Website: bh-photo
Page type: receipt
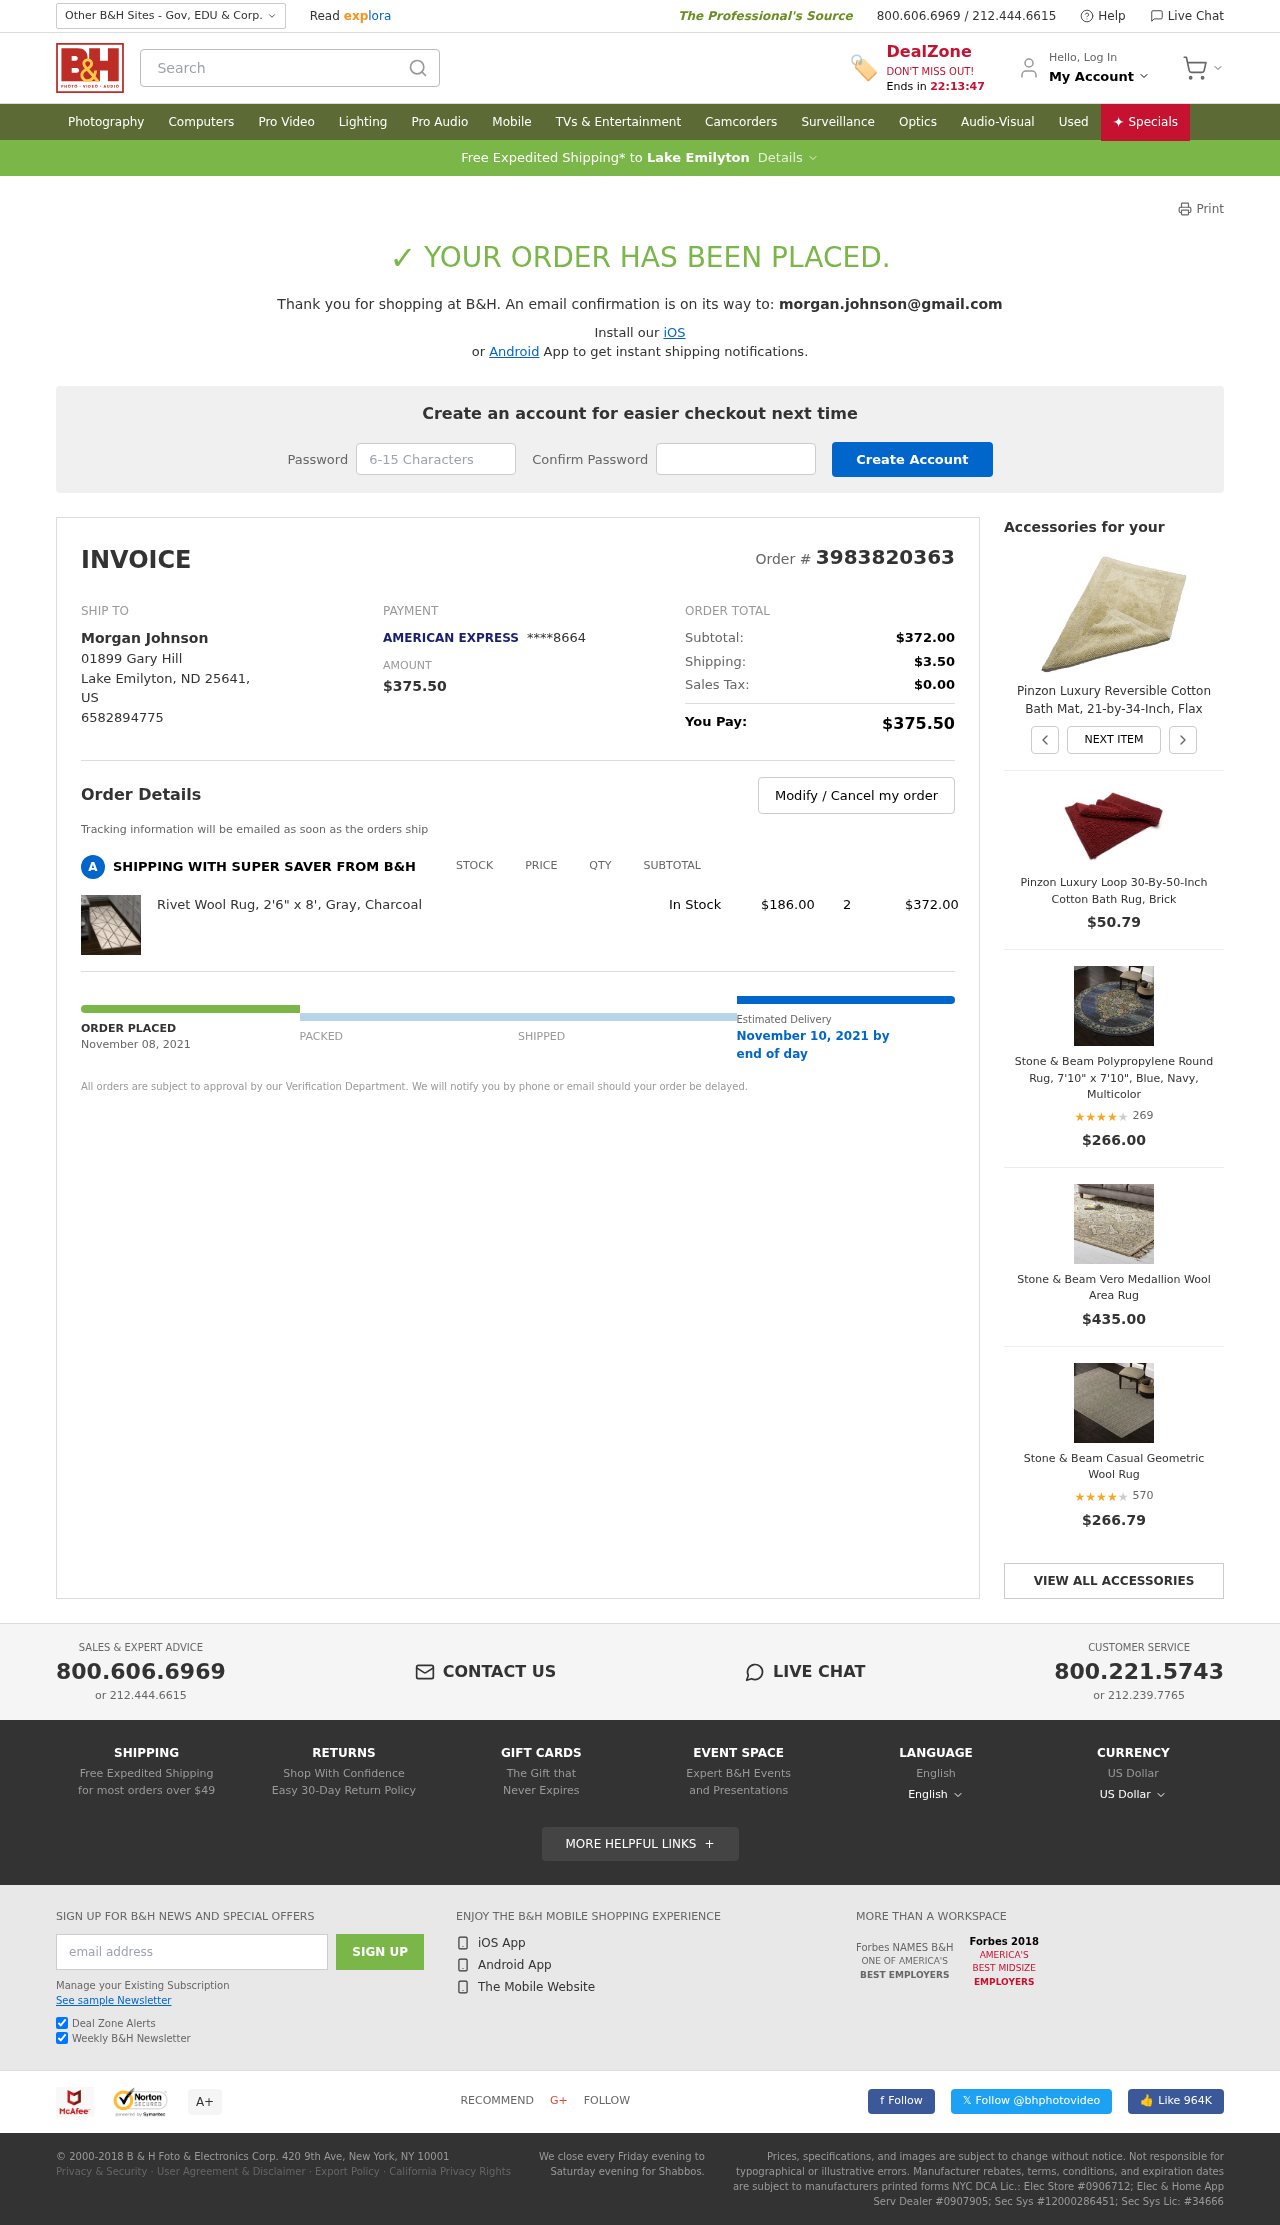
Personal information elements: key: PII_CARD_LAST4
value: ****8664
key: PII_CARD_TYPE
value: AMERICAN EXPRESS
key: PII_CITY
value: Lake Emilyton
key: PII_COUNTRY_CODE
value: US
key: PII_EMAIL
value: morgan.johnson@gmail.com
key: PII_FULLNAME
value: Morgan Johnson
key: PII_PHONE
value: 6582894775
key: PII_POSTCODE
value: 25641
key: PII_STATE_ABBR
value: ND
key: PII_STREET
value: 01899 Gary Hill
Product elements: key: PRODUCT1_NAME
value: Rivet Wool Rug, 2'6" x 8', Gray, Charcoal
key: PRODUCT1_PRICE
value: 186
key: PRODUCT1_QUANTITY
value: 2
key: PRODUCT2_NAME
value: Pinzon Luxury Reversible Cotton Bath Mat, 21-by-34-Inch, Flax
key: PRODUCT3_NAME
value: Pinzon Luxury Loop 30-By-50-Inch Cotton Bath Rug, Brick
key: PRODUCT3_PRICE
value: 50.79
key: PRODUCT4_NAME
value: Stone & Beam Polypropylene Round Rug, 7'10" x 7'10", Blue, Navy, Multicolor
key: PRODUCT4_NUM_RATINGS
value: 269
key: PRODUCT4_PRICE
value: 266
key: PRODUCT4_RATING
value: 3.9
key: PRODUCT5_NAME
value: Stone & Beam Vero Medallion Wool Area Rug
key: PRODUCT5_PRICE
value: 435
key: PRODUCT6_NAME
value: Stone & Beam Casual Geometric Wool Rug
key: PRODUCT6_NUM_RATINGS
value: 570
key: PRODUCT6_PRICE
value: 266.79
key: PRODUCT6_RATING
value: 4.4
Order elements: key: ORDER_ID
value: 3983820363
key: ORDER_TOTAL
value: $375.50
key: ORDER_SUBTOTAL
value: $372.00
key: ORDER_SHIPPING_COST
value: $3.50
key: ORDER_TAX
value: $0.00
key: ORDER_DATE
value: November 08, 2021
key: ORDER_DELIVERY_DATE
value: November 10, 2021 by
Search elements: key: HEADER_SEARCH
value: Search